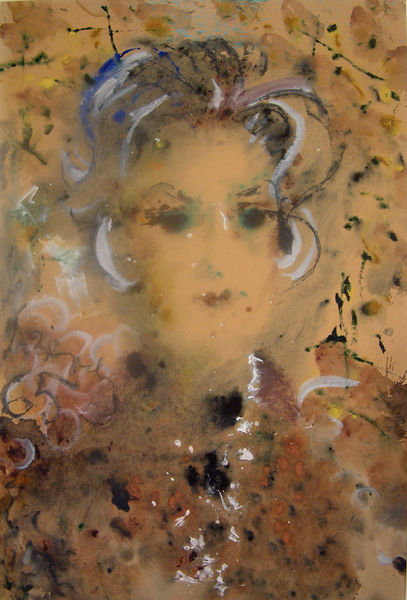
Titel: Portrait of a Woman, Portrait of a Woman
Künstler: Anatolii Zverev
Standort: Amherst (Massachusetts, USA)
Institution: Mead Art Museum, Amherst College
Schlagwörter: blue, red, white, black, dress, expressionism, face, green, hair, nose, painting, portrait, woman, yellow, brown, skin, girl, eyes, dots, chin, mouth, curls, abstract, cheeks, ink, signature, ears, lines, american, yello, lips, shoulders, eyebrows, date, hi, 1960s, blue hair, i don't know, 65